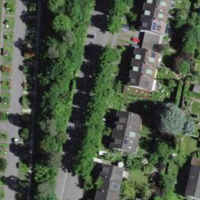
EUNIS habitat code: 54
Species observed at this site:
Ostrya carpinifolia
Strix aluco
Heracleum sphondylium